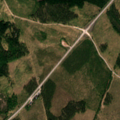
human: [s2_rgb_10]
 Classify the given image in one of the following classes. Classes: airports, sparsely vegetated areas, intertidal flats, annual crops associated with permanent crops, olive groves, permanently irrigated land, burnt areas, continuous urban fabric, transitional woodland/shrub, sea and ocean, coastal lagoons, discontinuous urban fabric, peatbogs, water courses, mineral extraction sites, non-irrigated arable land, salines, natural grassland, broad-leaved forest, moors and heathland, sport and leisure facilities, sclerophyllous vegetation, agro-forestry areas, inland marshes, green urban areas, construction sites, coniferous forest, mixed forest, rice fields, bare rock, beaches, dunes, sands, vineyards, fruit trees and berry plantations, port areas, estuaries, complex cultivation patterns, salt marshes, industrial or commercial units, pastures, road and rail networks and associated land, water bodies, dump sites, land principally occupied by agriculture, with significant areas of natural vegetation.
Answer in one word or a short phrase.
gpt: coniferous forest, transitional woodland/shrub